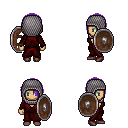
a pixel art fantasy rpg character, female body template, human, tanned skin, red robe, teal pants, purple bangs hairstyle, chain hood, bracelets, maroon shoes, shield, four views (front, back, left, right), 2x2 character sprite sheet, small pixel art, hard edges, no anti-aliasing